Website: bh-photo
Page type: account-dashboard
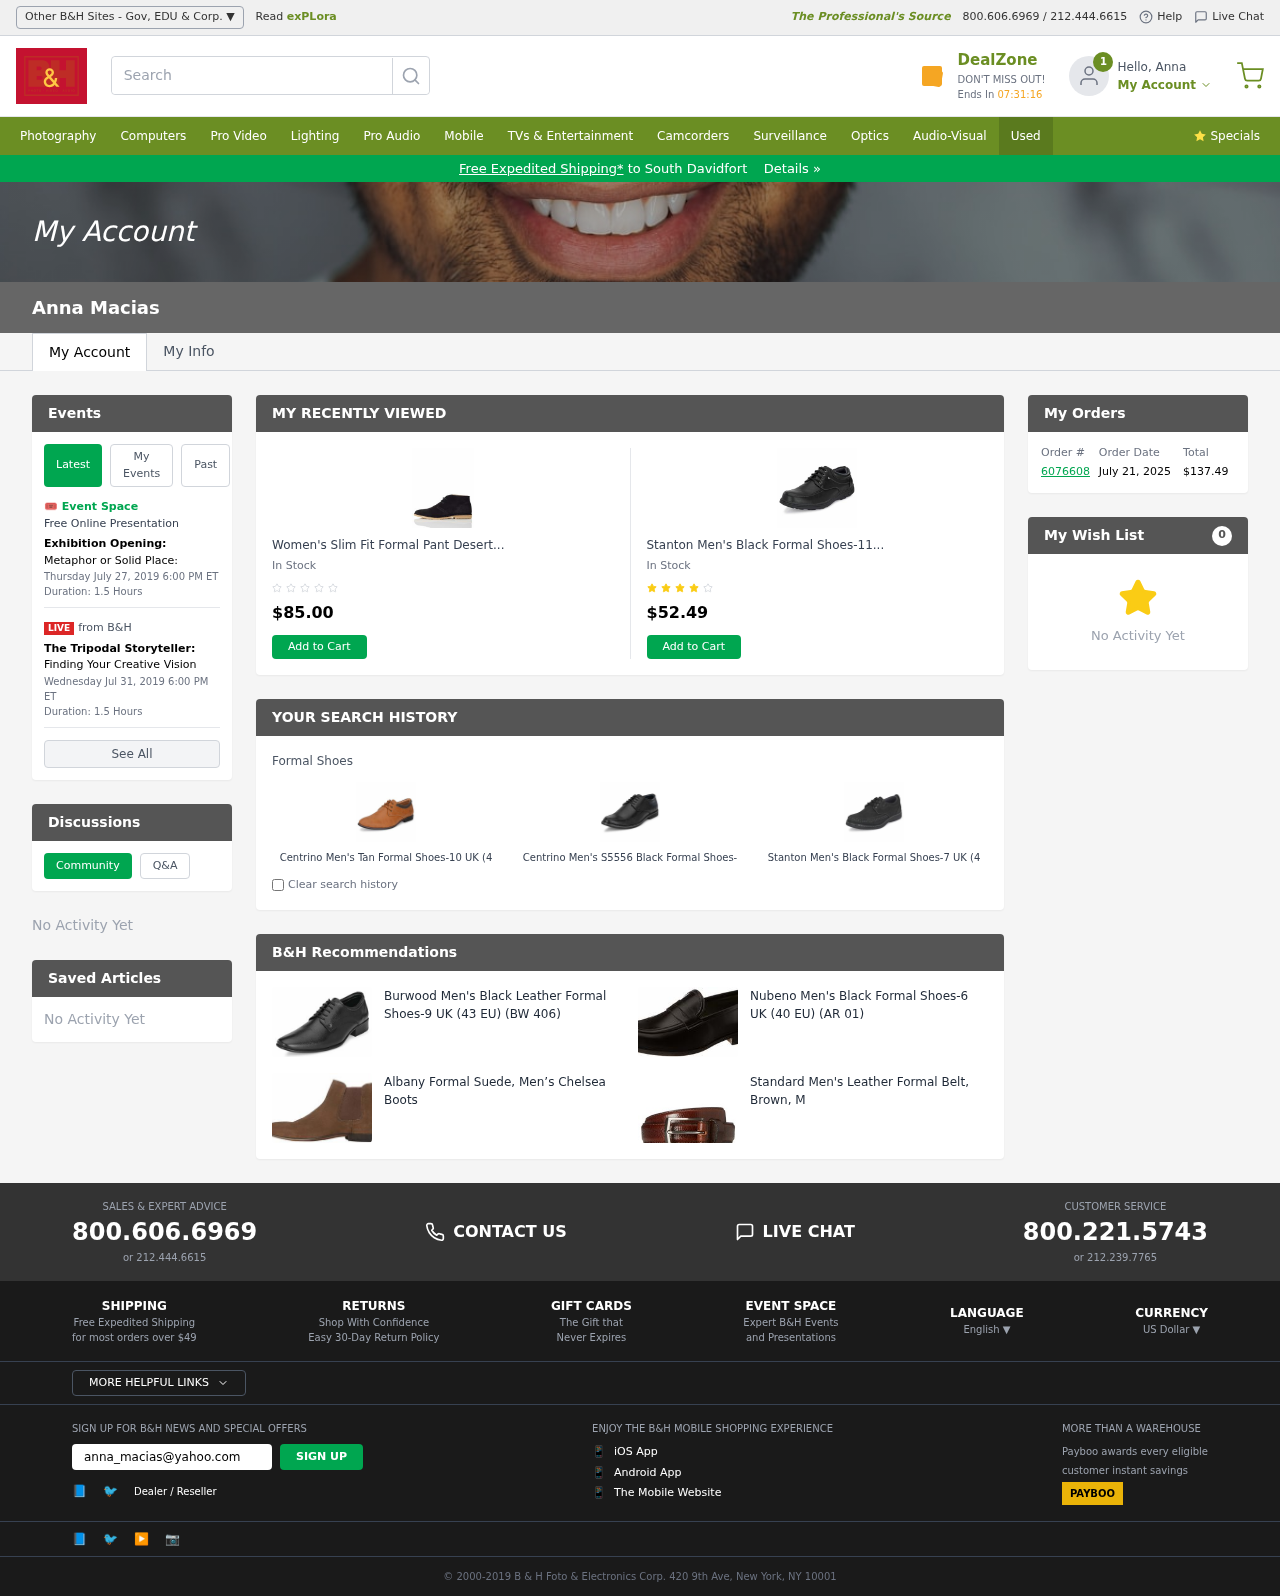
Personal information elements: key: PII_CITY
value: South Davidfort
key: PII_EMAIL
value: anna_macias@yahoo.com
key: PII_FIRSTNAME
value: Anna
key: PII_FULLNAME
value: Anna Macias
Product elements: key: PRODUCT1_NAME
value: Women's Slim Fit Formal Pant Desert Boots, Black Black, 8
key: PRODUCT1_PRICE
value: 85
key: PRODUCT2_NAME
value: Stanton Men's Black Formal Shoes-11 UK (45 EU) (12 US) (FK/DD-17/BLK)
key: PRODUCT2_PRICE
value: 52.49
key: PRODUCT3_ITEM_CATEGORY
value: Formal Shoes
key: PRODUCT3_NAME
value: Centrino Men's Tan Formal Shoes-10 UK (44 EU) (11 US) (7956-03)
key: PRODUCT4_NAME
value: Centrino Men's S5556 Black Formal Shoes-7 UK (41 EU) (8 US) (S5556-01)
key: PRODUCT5_NAME
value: Stanton Men's Black Formal Shoes-7 UK (41 EU) (8 US) (FK/DD-15/BLK)
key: PRODUCT6_NAME
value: Burwood Men's Black Leather Formal Shoes-9 UK (43 EU) (BW 406)
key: PRODUCT7_NAME
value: Nubeno Men's Black Formal Shoes-6 UK (40 EU) (AR 01)
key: PRODUCT8_NAME
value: Albany Formal Suede, Men’s Chelsea Boots
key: PRODUCT9_NAME
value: Standard Men's Leather Formal Belt, Brown, M
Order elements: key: ORDER_ID
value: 6076608
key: ORDER_DATE
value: July 21, 2025
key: ORDER_TOTAL
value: $137.49
Other elements: key: WISHLIST_COUNT
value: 0